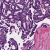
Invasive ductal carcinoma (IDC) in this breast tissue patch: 1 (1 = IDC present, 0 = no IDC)